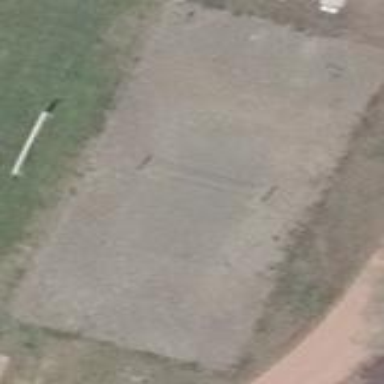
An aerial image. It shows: Soccer pitch with fine gravel surface for leisure sports on land.